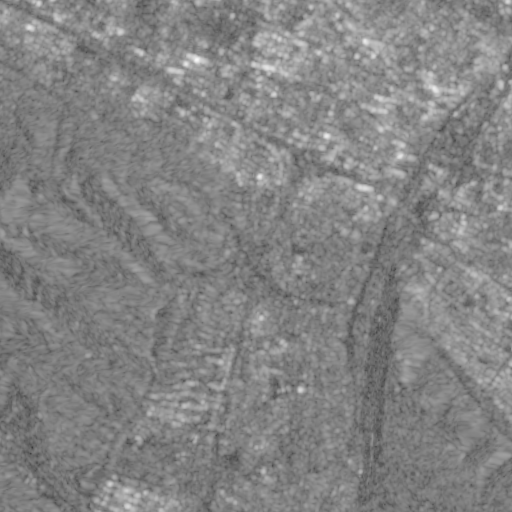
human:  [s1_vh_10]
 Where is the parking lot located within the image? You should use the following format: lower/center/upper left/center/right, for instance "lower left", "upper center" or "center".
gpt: The parking lot is located in the upper right of the image.
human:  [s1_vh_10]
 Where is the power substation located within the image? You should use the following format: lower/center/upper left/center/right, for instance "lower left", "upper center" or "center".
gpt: The power substation is located in the lower left of the image.
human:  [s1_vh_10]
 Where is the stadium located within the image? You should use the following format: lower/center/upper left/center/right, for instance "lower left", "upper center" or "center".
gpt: The stadium is located in the center right of the image.
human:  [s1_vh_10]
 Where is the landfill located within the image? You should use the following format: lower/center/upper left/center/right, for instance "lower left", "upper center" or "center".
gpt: There is no landfill in the image.

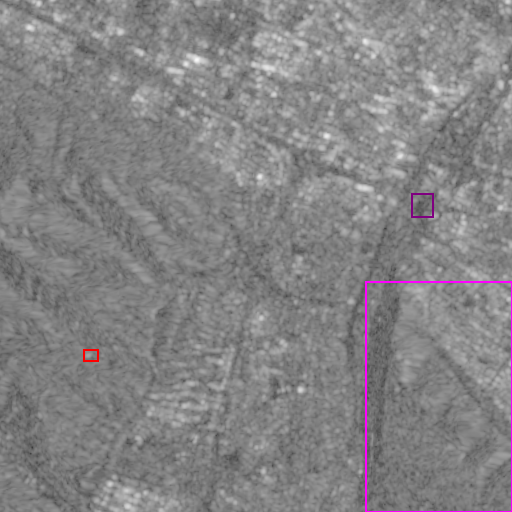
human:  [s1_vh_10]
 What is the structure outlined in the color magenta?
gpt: The structure outlined in magenta is a park.
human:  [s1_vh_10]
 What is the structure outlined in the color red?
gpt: The structure outlined in red is a power substation.
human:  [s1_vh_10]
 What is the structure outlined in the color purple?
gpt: The structure outlined in purple is a stadium.
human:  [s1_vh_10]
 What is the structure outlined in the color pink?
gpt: There is no pink outline.